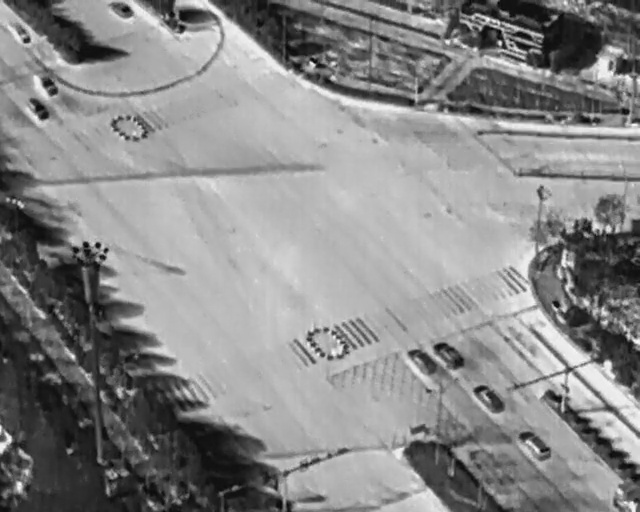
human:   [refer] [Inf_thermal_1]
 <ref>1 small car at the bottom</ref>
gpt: <box>[[63, 68, 68, 71, 143]]</box>

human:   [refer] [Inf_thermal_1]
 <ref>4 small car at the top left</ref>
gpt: <box>[[4, 14, 9, 17, 143], [3, 19, 8, 22, 144], [0, 4, 5, 7, 144], [17, 0, 20, 3, 83]]</box>

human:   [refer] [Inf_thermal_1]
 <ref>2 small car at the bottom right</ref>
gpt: <box>[[73, 75, 79, 79, 137], [80, 85, 86, 88, 137]]</box>